Aerial crown-view tile of a tropical tree (Barro Colorado Island, Panama), acquired 20250616:
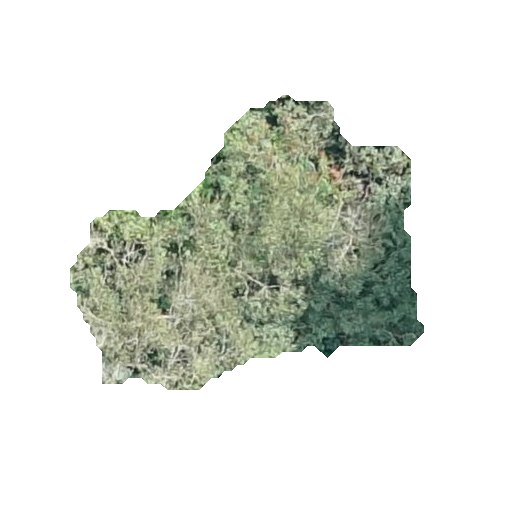
Species: Luehea seemannii
GBIF accepted scientific name: Luehea seemannii
Crown area: 97.656 m²